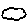
Label: cloud